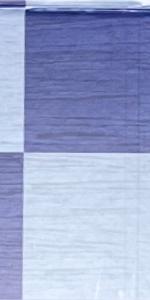
Label: Empty